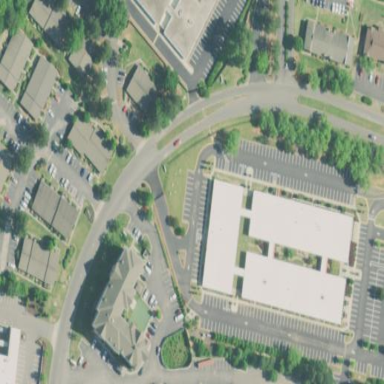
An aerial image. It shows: Parking area.